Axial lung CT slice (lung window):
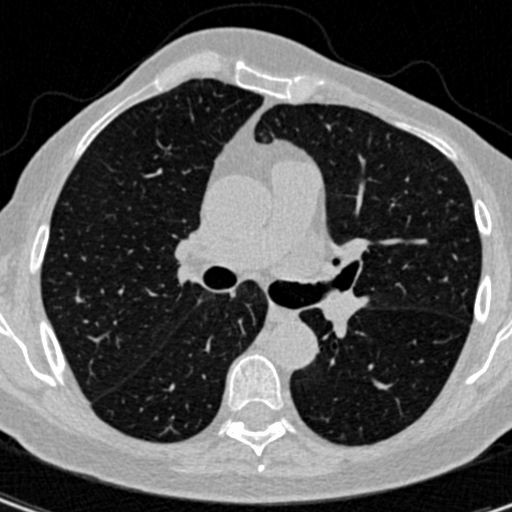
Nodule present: no